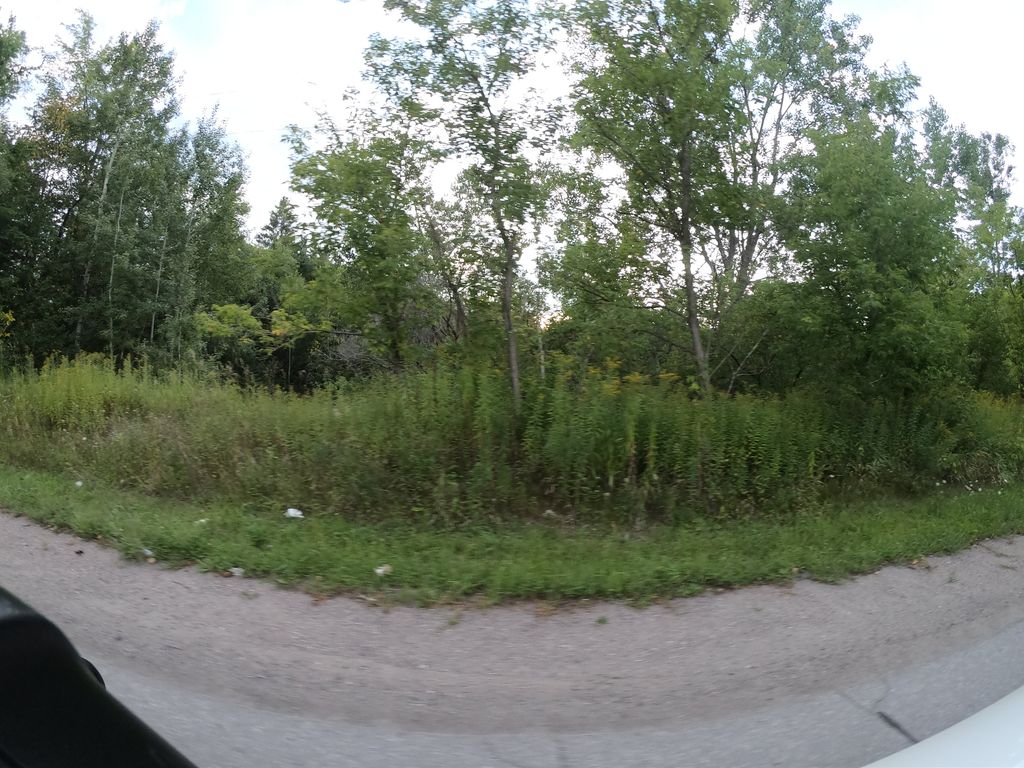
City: ottawa-gatineau